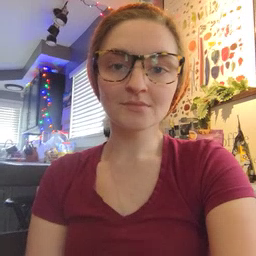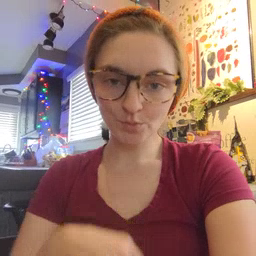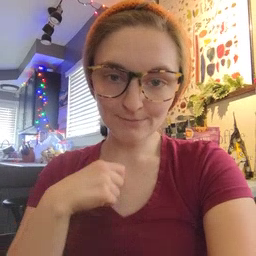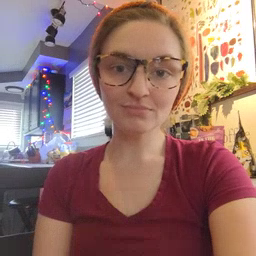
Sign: zipper